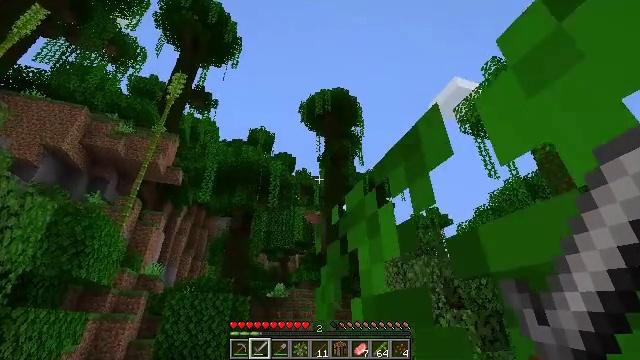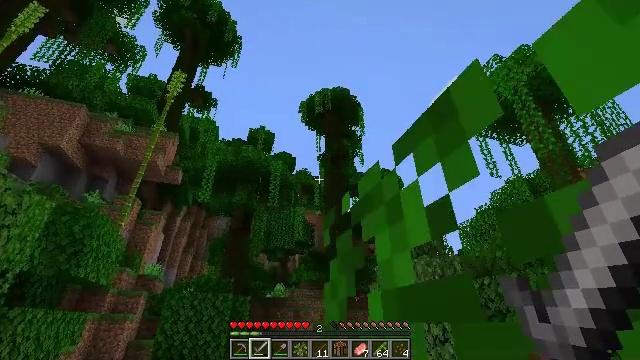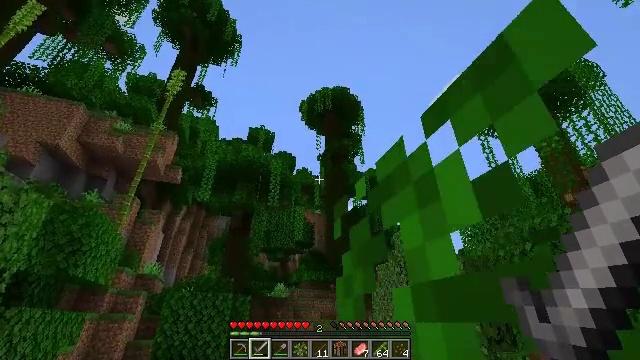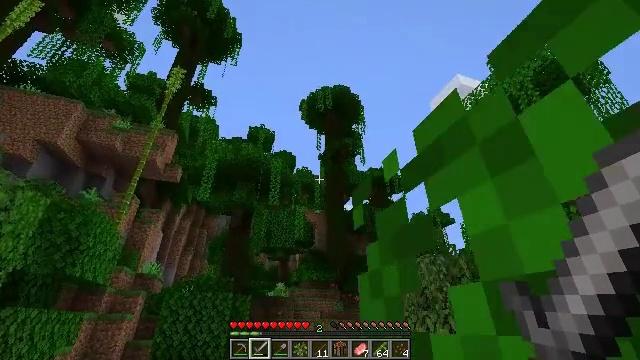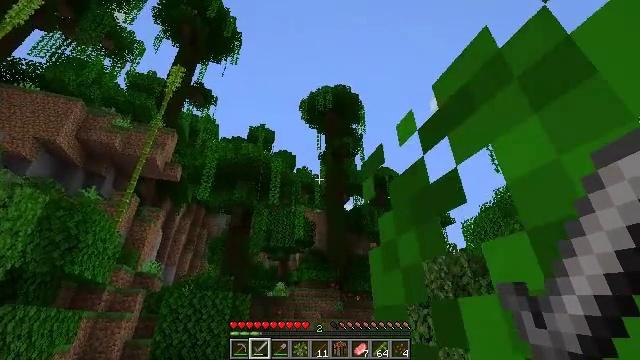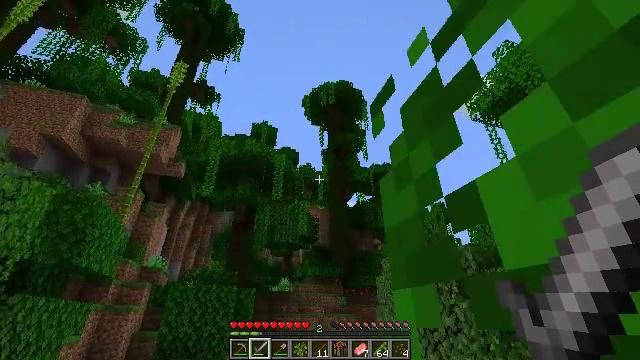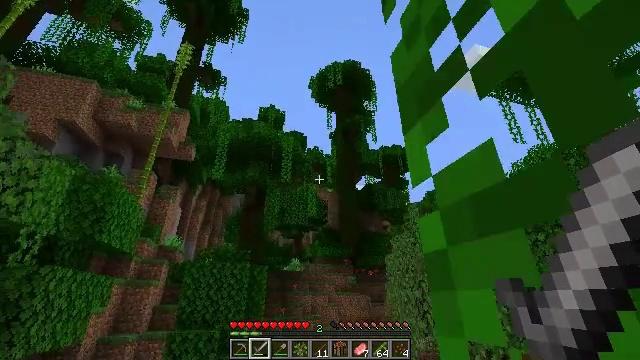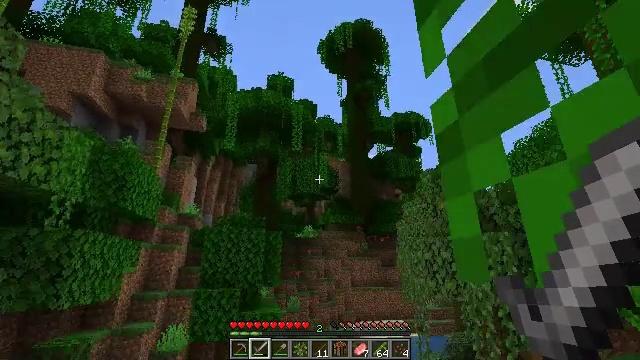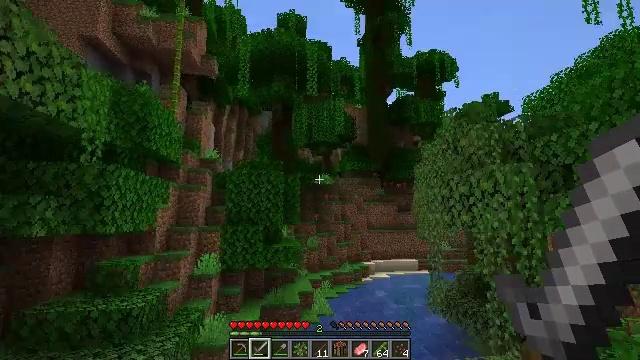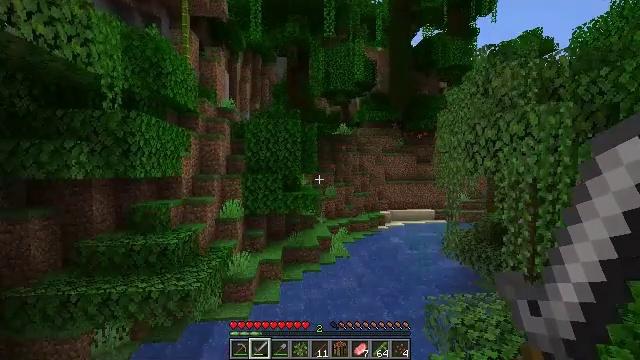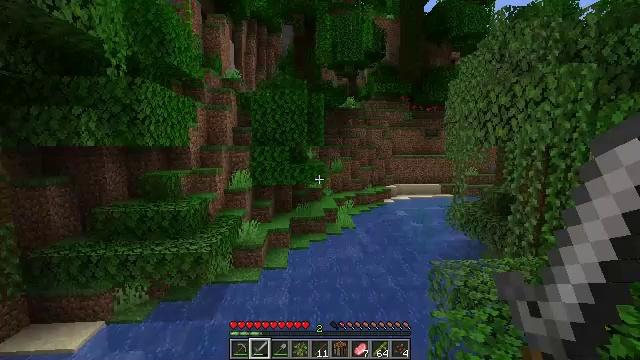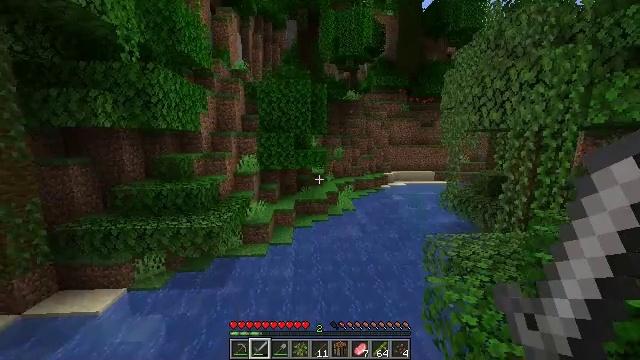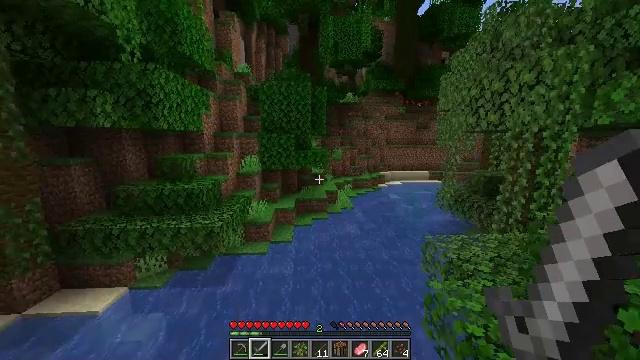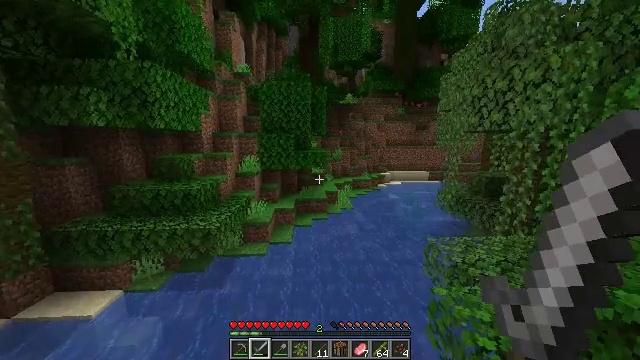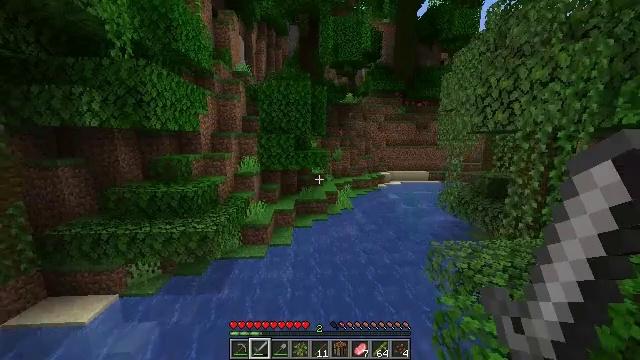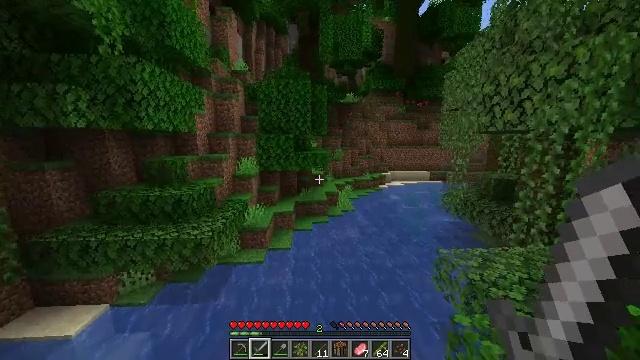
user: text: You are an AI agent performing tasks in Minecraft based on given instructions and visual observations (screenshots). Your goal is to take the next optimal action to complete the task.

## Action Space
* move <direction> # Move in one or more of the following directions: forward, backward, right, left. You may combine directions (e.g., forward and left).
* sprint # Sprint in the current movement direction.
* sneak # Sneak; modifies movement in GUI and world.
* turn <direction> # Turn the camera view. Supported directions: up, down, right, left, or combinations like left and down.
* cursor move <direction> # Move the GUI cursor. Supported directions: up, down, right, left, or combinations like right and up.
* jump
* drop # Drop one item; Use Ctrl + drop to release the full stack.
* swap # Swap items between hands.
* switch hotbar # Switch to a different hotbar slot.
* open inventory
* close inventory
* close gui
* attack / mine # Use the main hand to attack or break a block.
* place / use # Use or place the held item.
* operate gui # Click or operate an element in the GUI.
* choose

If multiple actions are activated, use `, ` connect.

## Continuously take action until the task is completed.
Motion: motion action
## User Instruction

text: Attack the melon to collect it.
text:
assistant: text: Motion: move forward and move right, sprint
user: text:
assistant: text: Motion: move forward and move right, sprint
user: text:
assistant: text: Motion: move forward and move right, sprint
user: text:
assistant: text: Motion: move forward and move right, sprint
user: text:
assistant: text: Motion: move forward and move right, sprint
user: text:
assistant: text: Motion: move forward and move right, sprint, turn left and down
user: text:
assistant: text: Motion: move forward and move right, sprint, turn left and down
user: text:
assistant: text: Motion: move forward, sprint, turn left and down
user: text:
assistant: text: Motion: move forward, sprint, turn left and down
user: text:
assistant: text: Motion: move forward, sprint, turn left and down
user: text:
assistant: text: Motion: move forward, sprint, turn down
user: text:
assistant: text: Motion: move forward, sprint
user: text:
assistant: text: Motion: move forward, sprint
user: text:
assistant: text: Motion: move forward, sprint
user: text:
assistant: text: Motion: move forward, sprint
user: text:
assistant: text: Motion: move forward, sprint
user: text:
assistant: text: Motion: move forward, sprint
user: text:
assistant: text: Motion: move forward, sprint
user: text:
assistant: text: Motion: move forward, sprint
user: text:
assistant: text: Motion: move forward, sprint
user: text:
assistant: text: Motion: move forward, sprint
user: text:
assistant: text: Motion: move forward, sprint
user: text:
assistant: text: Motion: move forward, sprint
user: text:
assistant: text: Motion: move forward, sprint, turn left and down
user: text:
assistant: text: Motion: move forward, sprint, turn left
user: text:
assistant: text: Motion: move forward, sprint, turn left and up
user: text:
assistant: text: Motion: move forward, sprint, turn left and up
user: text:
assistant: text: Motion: move forward, sprint, turn left and up
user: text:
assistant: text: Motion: move forward, sprint, turn left and up
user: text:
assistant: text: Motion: move forward and move right, sprint, turn left and up